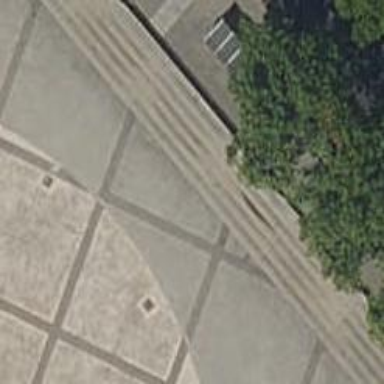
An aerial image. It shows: Bus stop with platform for public transport.